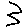
Label: zigzag